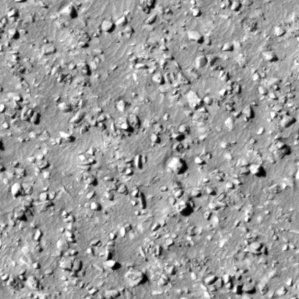
Label: non_frost